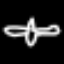
Label: airplane